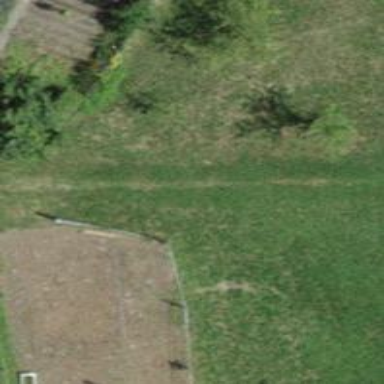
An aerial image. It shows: Path covered with grass.